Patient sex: F
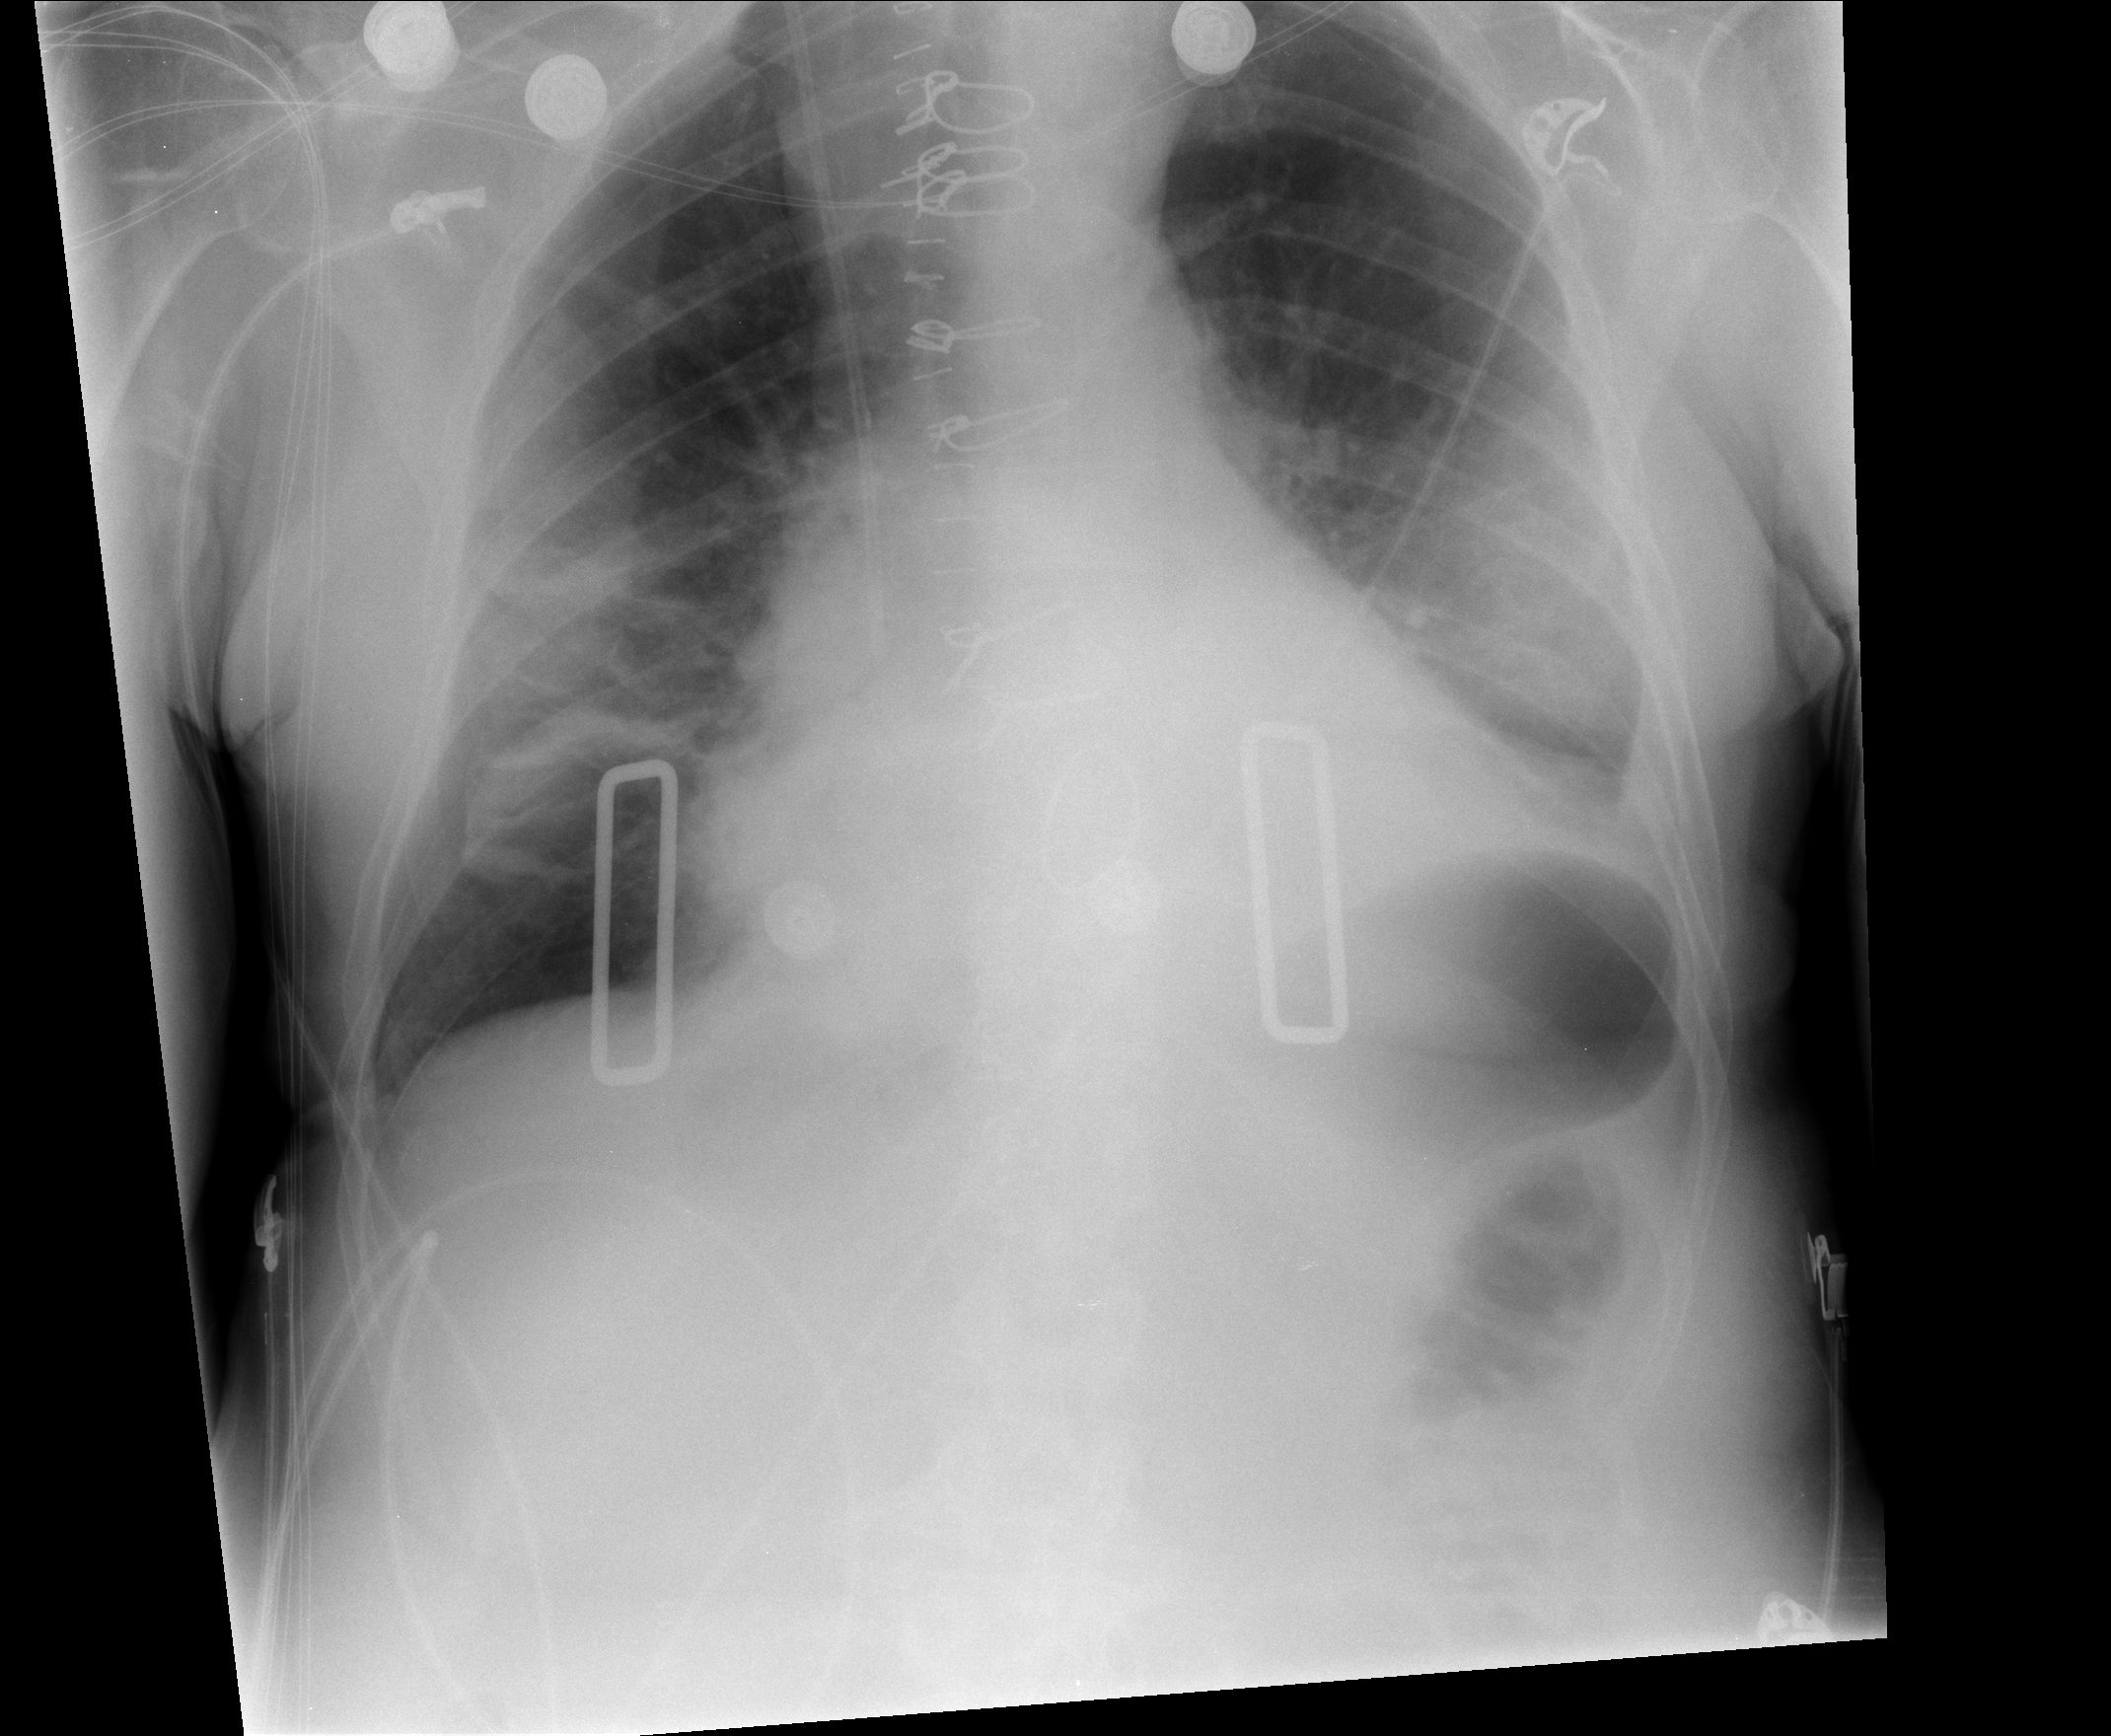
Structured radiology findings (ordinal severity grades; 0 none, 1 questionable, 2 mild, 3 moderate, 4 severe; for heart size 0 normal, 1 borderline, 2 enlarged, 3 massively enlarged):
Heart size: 2
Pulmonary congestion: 2
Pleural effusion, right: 1
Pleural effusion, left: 1
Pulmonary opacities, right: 1
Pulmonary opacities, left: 0
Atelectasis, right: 2
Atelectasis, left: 2